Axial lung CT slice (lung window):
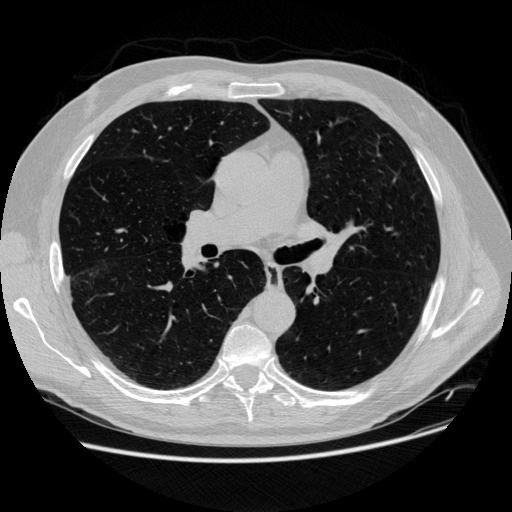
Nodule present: no